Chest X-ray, PA view. Patient: 53 years old, sex F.
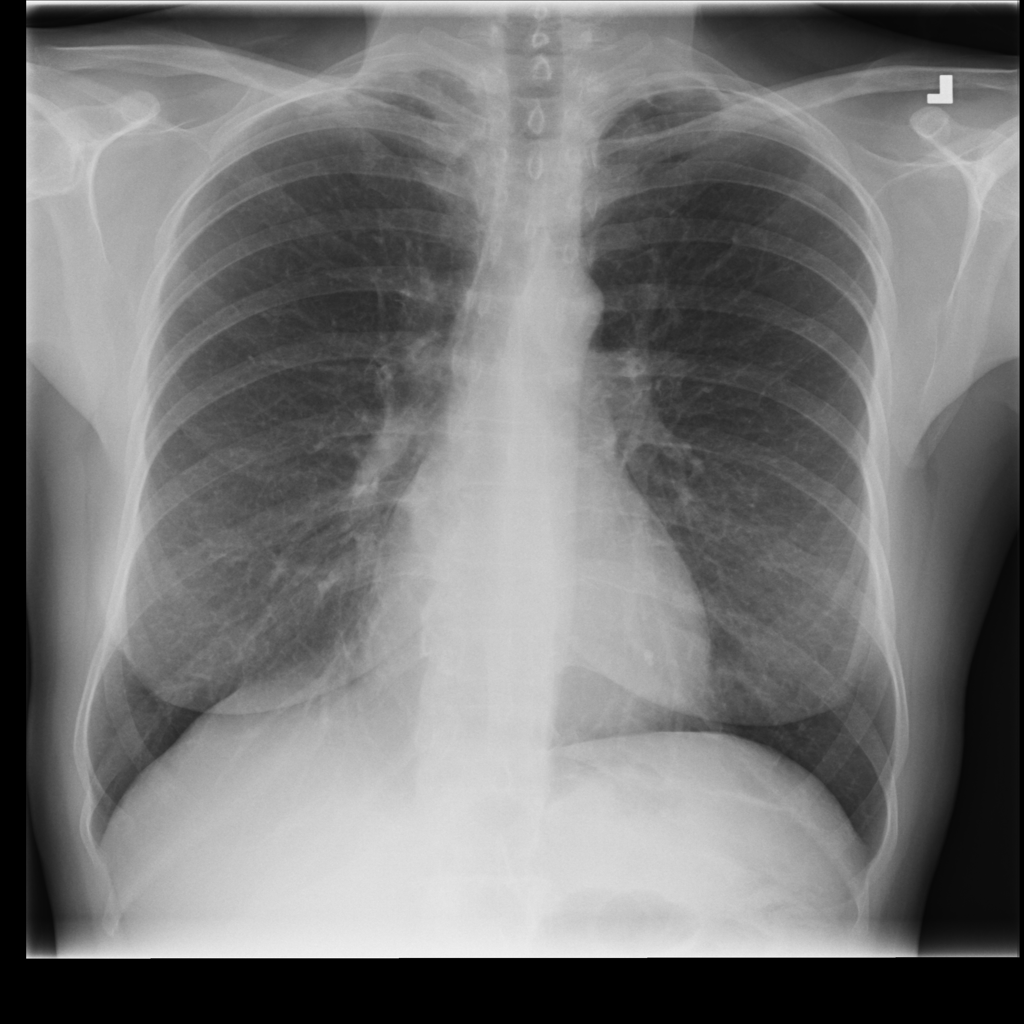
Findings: No Finding